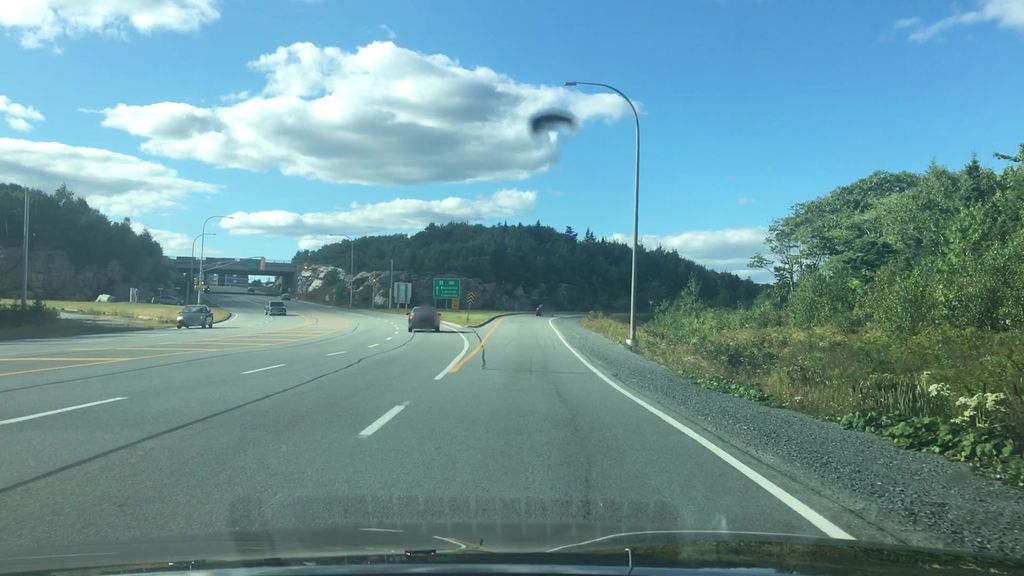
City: halifax